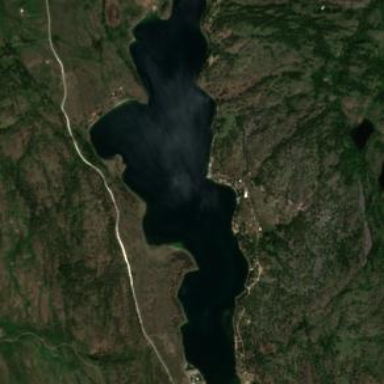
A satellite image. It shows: Beautiful lake surrounded by nature.